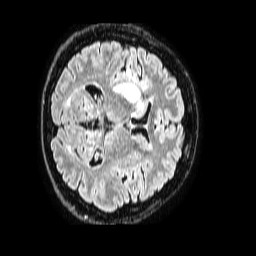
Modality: FLAIR
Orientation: axial
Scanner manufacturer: philips
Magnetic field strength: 1.5 T
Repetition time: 4.8 s
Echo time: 0.3 s